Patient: sex M, age 55
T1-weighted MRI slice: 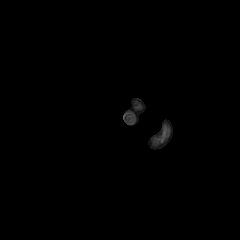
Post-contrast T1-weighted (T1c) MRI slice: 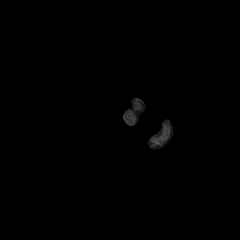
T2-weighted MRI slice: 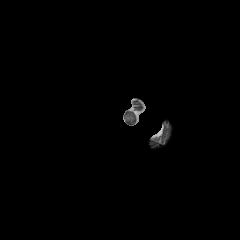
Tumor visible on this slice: no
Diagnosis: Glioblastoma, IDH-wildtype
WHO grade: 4